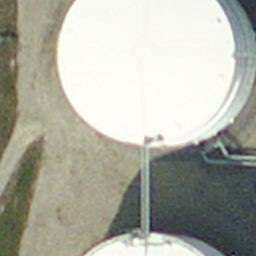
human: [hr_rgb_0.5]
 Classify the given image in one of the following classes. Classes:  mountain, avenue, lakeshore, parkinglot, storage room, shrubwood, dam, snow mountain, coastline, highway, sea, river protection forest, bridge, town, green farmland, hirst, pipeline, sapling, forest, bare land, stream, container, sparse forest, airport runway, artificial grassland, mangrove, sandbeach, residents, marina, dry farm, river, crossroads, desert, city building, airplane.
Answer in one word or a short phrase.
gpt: storage room